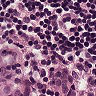
Metastatic tissue present: yes